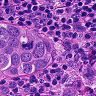
Metastatic tissue present: yes